Field crop: tomato
Growth stage: 2
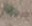
Species: solanum